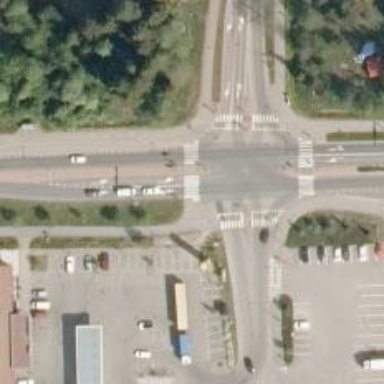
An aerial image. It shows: Crossing road.